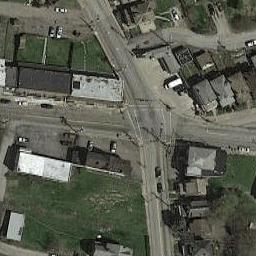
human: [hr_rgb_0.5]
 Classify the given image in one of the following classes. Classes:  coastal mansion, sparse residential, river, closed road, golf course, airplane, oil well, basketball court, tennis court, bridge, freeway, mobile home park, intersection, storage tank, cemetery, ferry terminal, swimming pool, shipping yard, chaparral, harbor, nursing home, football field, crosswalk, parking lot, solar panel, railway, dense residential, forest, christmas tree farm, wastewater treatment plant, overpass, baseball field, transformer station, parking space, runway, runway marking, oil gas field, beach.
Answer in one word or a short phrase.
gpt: intersection